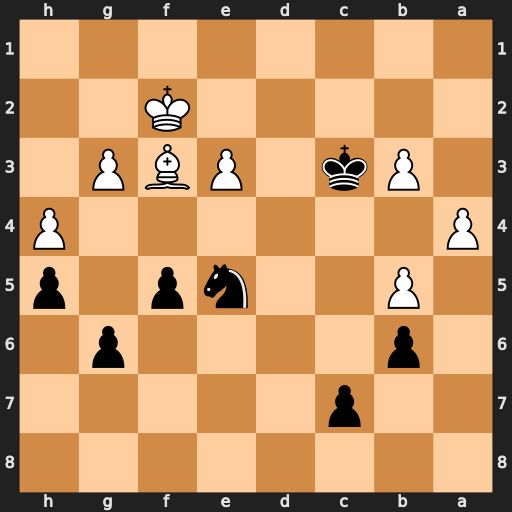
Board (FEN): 8/2p5/1p4p1/1P2np1p/P6P/1Pk1PBP1/5K2/8
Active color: b
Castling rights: -
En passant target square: -
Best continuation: Nxf3 Kxf3 Kxb3 Kf4 Kxa4 Kg5 Kxb5 Kxg6 c5 Kxf5 c4